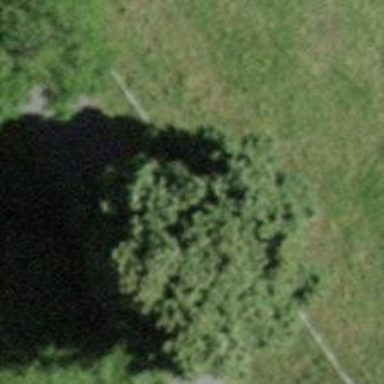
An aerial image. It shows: Brown bench.